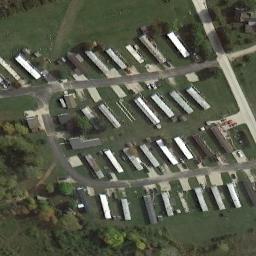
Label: mobile_home_park